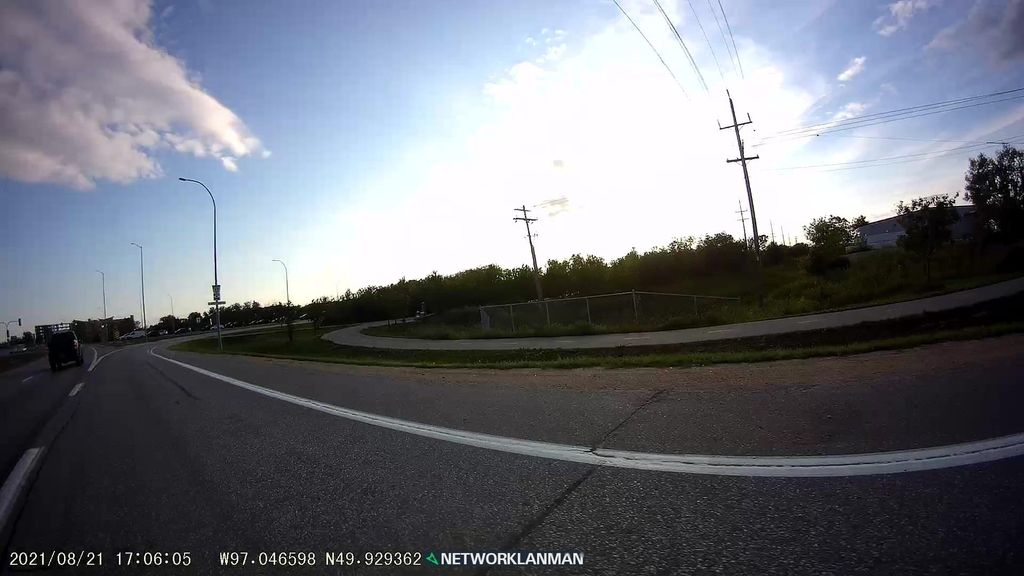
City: winnipeg